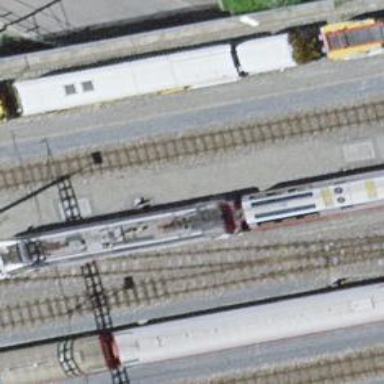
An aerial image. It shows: Narrow-gauge railway with electrified tracks using contact line. Located in service yard with one track.